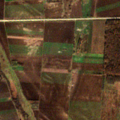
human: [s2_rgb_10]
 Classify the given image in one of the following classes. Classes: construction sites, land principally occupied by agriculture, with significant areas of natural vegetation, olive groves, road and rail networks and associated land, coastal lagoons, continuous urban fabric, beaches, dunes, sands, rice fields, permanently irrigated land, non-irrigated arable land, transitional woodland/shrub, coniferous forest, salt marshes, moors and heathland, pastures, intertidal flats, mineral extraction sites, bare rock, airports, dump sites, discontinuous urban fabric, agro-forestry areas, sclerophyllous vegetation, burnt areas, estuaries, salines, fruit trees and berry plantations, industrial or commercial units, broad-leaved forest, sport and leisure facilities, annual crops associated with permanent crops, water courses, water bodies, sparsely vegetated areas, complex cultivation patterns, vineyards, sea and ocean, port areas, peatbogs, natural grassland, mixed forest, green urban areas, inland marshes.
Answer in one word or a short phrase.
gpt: non-irrigated arable land, pastures, broad-leaved forest, transitional woodland/shrub